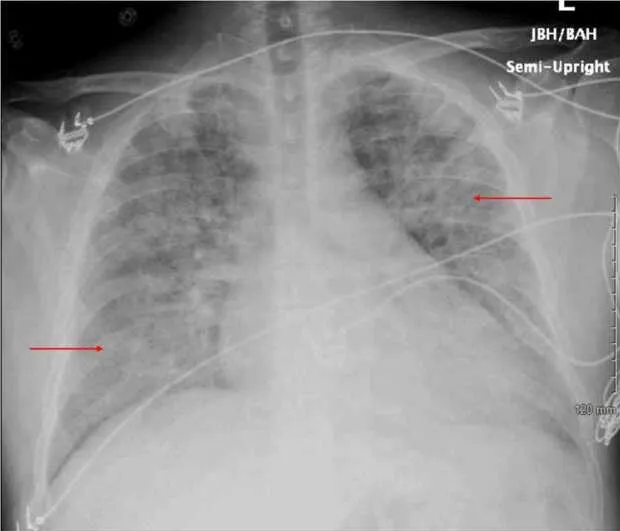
Chest X-ray portable revealed bilateral widespread patchy areas of airspace Opacification (Red arrows.
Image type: radiology (x_ray)